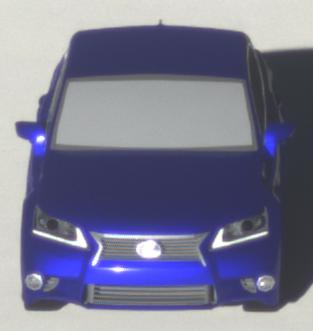
Make: Lexus
Model: GS 250
Detailed model: GS (L10)
Model produced from: 2012/06
Model produced until: 2013/12
Doors: 4
Color: blue
Road condition: dry road
Daytime: morning or afternoon
Contrast: high contrast